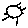
Label: sun